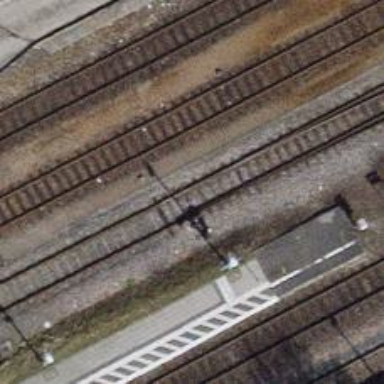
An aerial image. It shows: Railway switch.